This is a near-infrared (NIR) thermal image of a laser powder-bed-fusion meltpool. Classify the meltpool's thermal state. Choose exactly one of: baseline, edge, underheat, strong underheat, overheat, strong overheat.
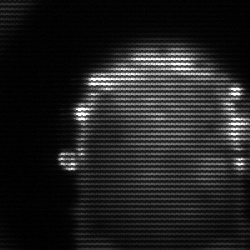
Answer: baseline